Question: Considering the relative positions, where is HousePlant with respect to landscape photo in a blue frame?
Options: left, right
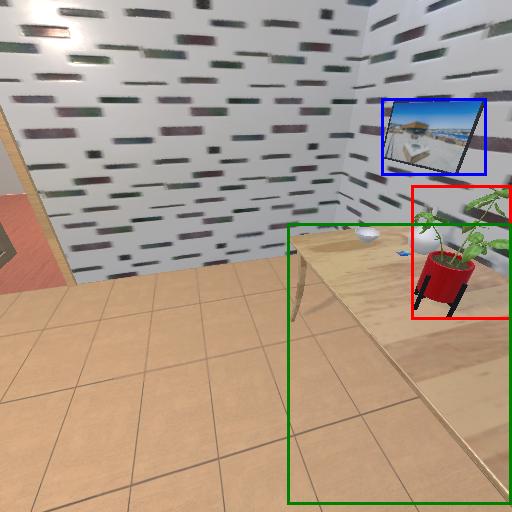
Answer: left